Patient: sex M, age 56
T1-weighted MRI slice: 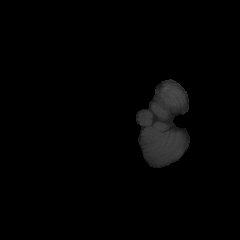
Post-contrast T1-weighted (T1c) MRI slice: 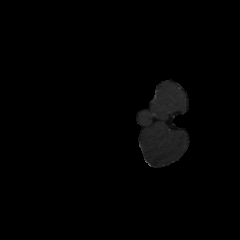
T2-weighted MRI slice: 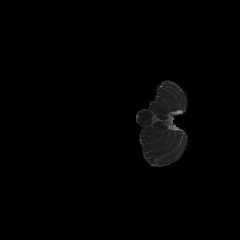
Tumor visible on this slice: no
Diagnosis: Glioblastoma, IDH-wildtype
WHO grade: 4